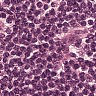
Metastatic tissue present: no